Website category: sports
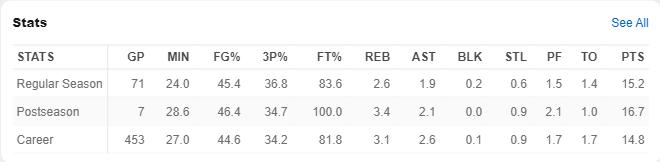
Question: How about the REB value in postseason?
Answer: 3.4

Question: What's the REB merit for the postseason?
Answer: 3.4

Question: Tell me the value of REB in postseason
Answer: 3.4

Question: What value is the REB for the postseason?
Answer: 3.4

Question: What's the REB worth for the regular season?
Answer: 2.6

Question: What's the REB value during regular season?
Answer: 2.6

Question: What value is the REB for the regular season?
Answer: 2.6

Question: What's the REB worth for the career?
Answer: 3.1

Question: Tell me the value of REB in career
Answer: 3.1

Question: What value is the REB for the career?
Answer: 3.1

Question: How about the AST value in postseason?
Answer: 2.1

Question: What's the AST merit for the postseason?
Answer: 2.1

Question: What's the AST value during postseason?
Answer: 2.1

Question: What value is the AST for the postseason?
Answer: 2.1

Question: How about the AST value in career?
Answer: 2.6

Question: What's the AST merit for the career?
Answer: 2.6

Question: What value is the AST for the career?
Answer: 2.6

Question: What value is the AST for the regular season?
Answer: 1.9

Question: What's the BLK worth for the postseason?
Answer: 0.0

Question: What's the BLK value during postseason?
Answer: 0.0

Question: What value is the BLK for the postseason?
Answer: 0.0

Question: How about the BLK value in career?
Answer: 0.1

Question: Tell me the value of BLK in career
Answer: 0.1

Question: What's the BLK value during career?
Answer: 0.1

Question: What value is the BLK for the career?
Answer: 0.1

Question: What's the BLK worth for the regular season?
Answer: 0.2

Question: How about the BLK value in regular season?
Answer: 0.2

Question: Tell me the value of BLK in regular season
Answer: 0.2

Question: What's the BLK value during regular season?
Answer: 0.2

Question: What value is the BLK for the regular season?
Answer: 0.2

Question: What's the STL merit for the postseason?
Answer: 0.9

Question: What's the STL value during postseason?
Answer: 0.9

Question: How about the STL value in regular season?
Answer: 0.6

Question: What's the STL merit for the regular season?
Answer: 0.6

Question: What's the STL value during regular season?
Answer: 0.6

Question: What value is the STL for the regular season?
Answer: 0.6

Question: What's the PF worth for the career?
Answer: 1.7

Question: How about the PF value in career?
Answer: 1.7

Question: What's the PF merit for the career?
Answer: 1.7

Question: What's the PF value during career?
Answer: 1.7

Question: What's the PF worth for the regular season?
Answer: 1.5

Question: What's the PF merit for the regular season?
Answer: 1.5

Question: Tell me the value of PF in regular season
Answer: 1.5

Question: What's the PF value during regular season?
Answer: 1.5

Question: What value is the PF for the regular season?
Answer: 1.5

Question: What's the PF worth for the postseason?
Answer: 2.1

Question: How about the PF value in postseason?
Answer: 2.1

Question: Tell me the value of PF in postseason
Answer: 2.1

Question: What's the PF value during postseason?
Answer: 2.1

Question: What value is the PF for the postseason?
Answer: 2.1

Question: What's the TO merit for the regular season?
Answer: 1.4

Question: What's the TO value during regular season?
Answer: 1.4

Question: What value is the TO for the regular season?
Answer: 1.4

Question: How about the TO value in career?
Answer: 1.7

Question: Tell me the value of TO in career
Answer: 1.7

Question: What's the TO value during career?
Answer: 1.7

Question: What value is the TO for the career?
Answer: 1.7

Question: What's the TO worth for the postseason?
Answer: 1.0

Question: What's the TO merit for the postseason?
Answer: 1.0

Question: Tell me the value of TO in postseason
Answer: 1.0

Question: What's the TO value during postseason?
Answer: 1.0

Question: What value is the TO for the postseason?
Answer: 1.0

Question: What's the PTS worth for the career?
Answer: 14.8

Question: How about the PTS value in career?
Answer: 14.8